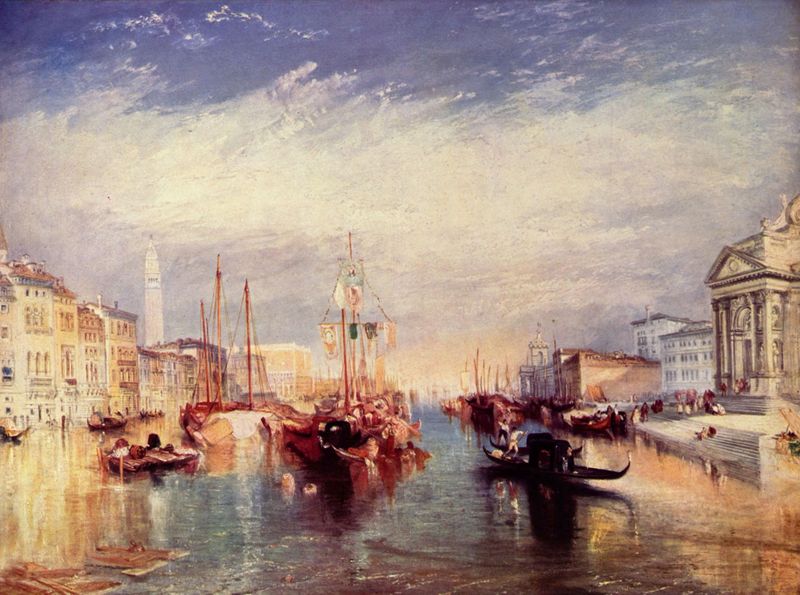
Titel: Canal Grande in Venedig
Künstler: William Turner
Standort: New York (New York)
Institution: The Metropolitan Museum of Art
Schlagwörter: blau, gemälde, himmel, meer, schatten, wasser, weiß, wolken, fluss, gelb, impressionismus, landschaft, menschen, ocker, see, stadt, ufer, braun, fenster, holz, licht, schwarz, säule, säulen, dach, gebäude, haus, rot, wolke, beige, architektur, häuser, natur, spiegelung, wolen, kanal, kirche, sonne, boot, boote, turm, küste, schiff, schiffe, segel, ruhe, ansicht, fahnen, fassade, fassaden, italien, venedig, fahne, flagge, mast, segelschiff, giebel, graphik, rand, hafen, masten, seestück, treppe, treppen, turner, blue, church, columns, men, oil, people, stairs, steps, white, women, black, painting, windows, yellow, oil painting, reflection, brown, stufe, stufen, bucht, segelboote, eingang, kirchenturm, türme, palast, palazzi, palazzo, zentralperspektive, wimpel, regatta, wood, portikus, clouds, man, sky, stone, obelisk, boat, building, ocean, sea, ship, water, waves, houses, tower, atmosphäre, tempel, flaggen, light, river, color, boats, cloudy, sail, town, campanile, banners, city, day, flags, ruderboote, temple, paläste, buildings, venice, canale grande, colors, gondel, gondeln, maritim, san marco, markusplatz, canal grande, harbor, pallazo, salute, floß, lighthouse, ships, bay, paint, spire, william turner, sonn, port, sailing, sails, häuserreihen, plank, aquarel, sailboat, galeeren, cream, sailboats, landing, st marks, air, canal, gondola, boate, regata, dogana, masts, boating, häusert, driftwood, villas, sailing through paris, aegean, gondals, dojen, godnola, plath, classic architecture